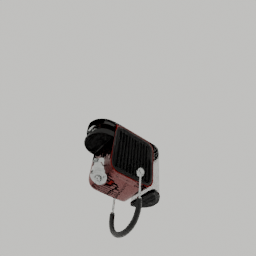
Label: appliances